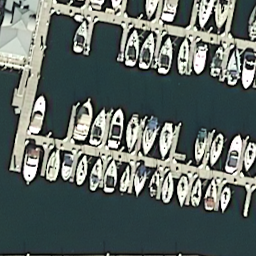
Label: harbor